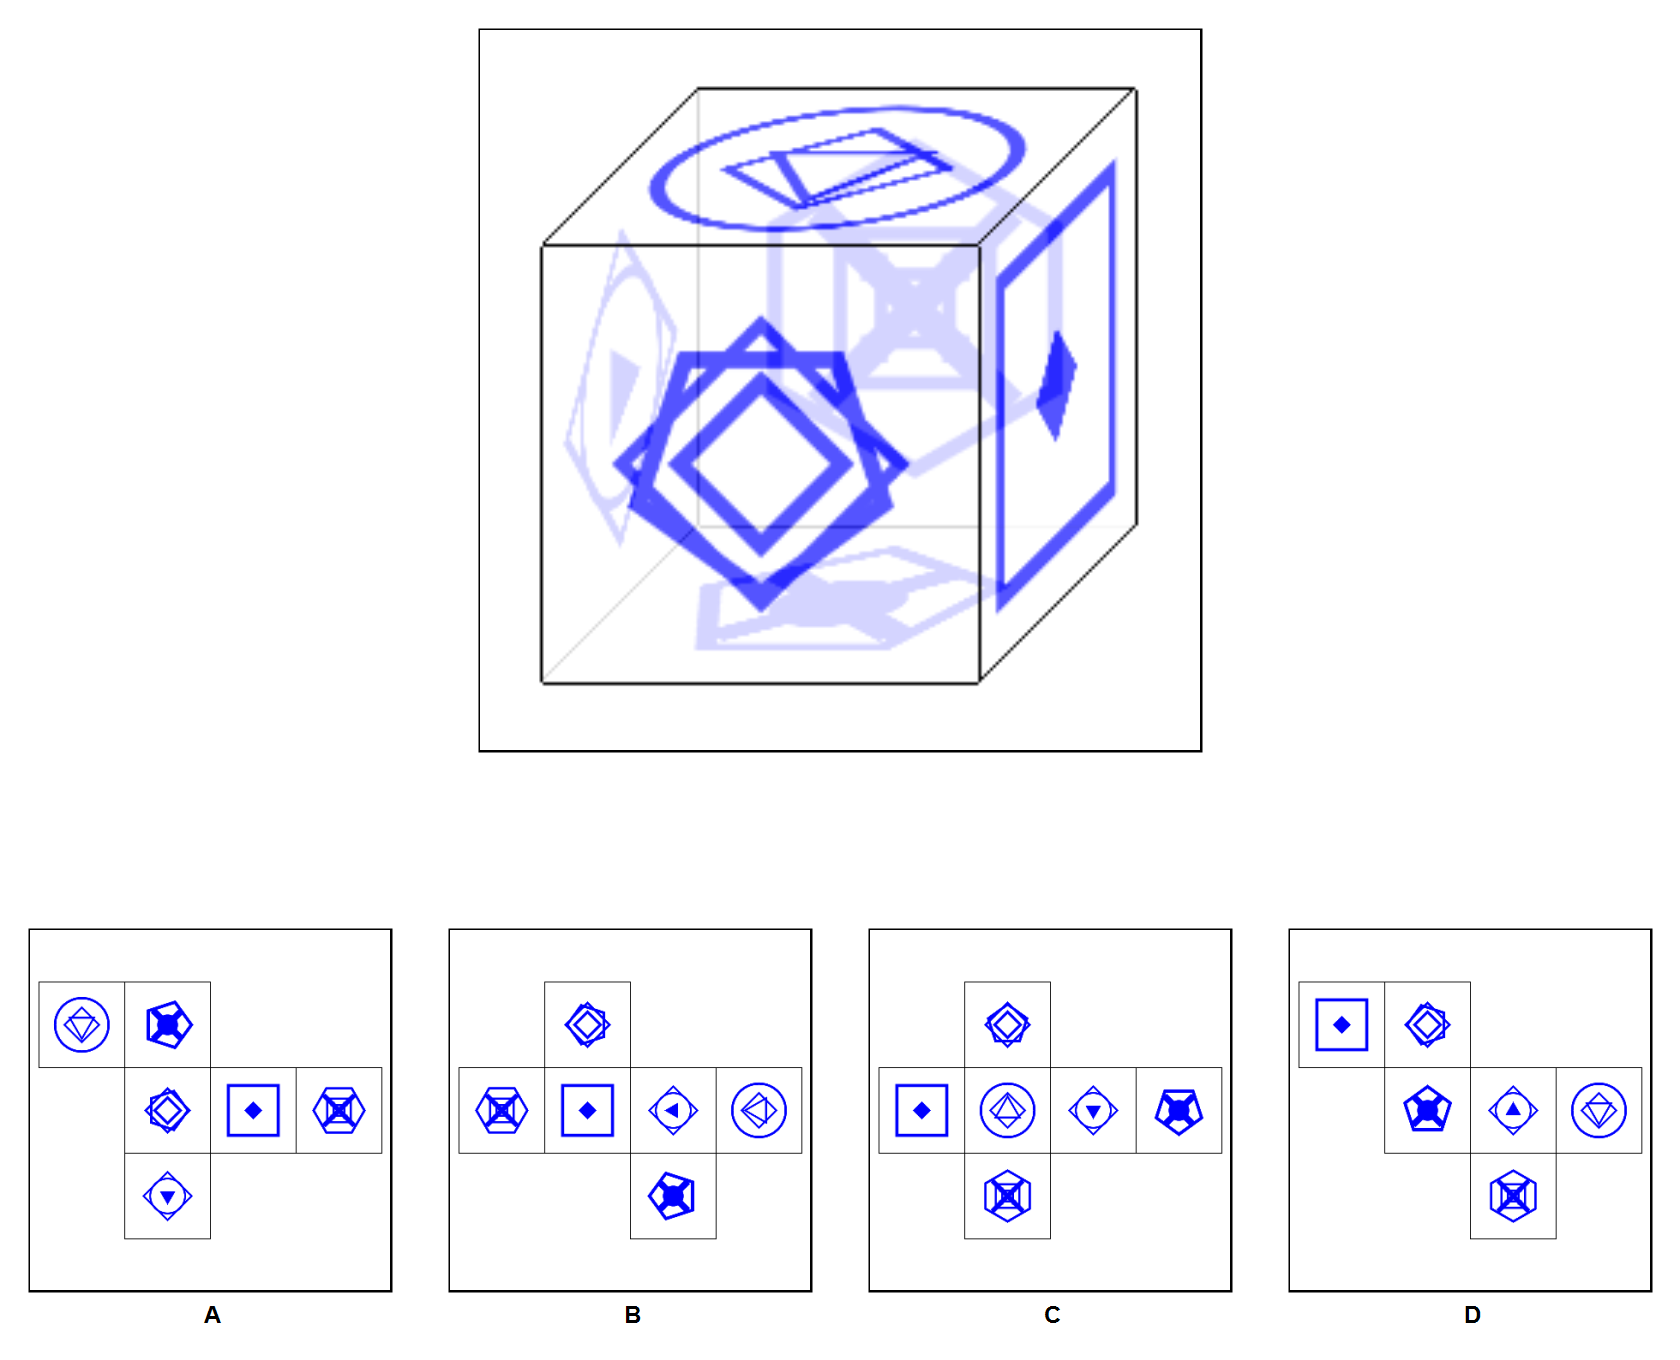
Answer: C